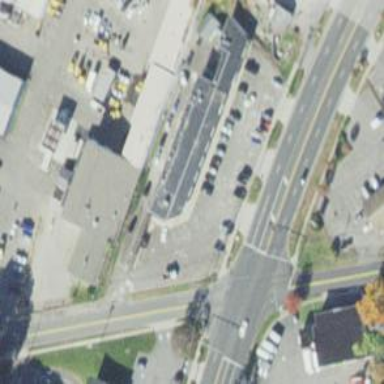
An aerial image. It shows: Convenience shop.